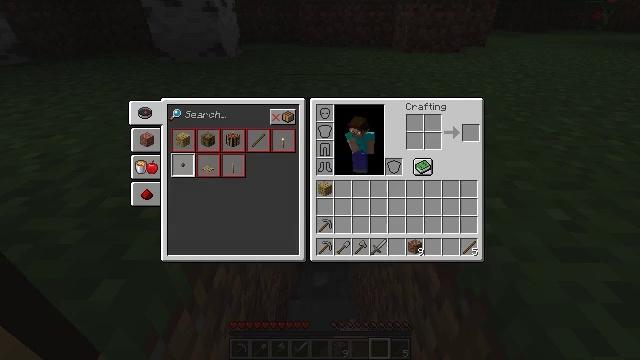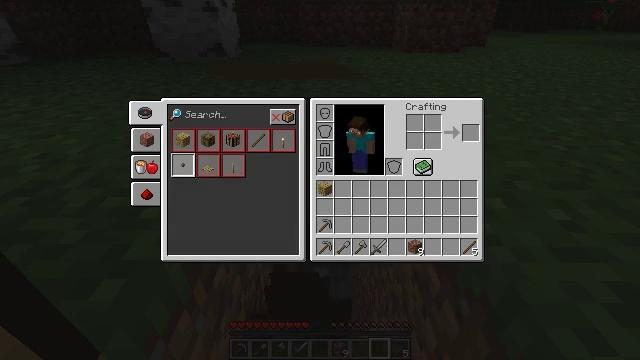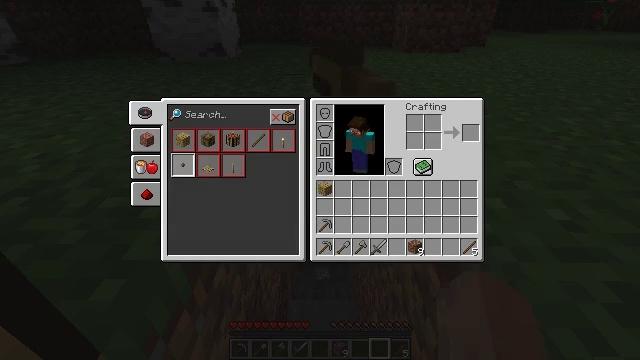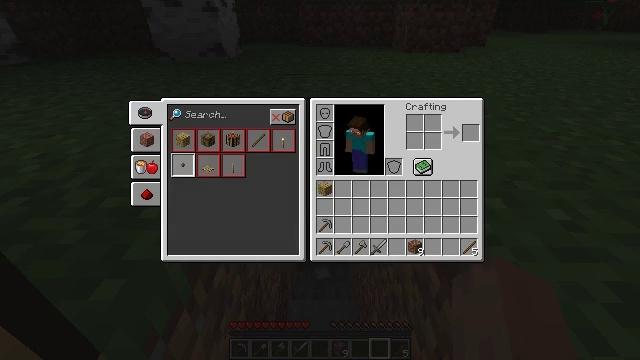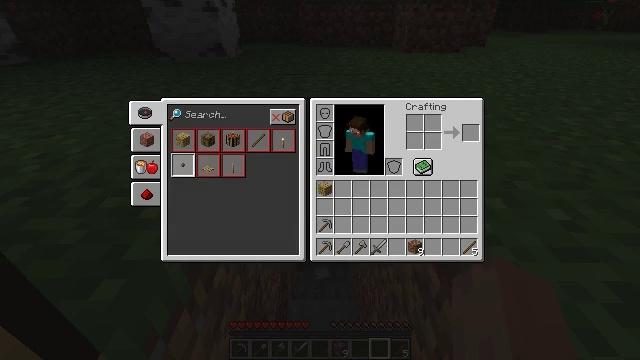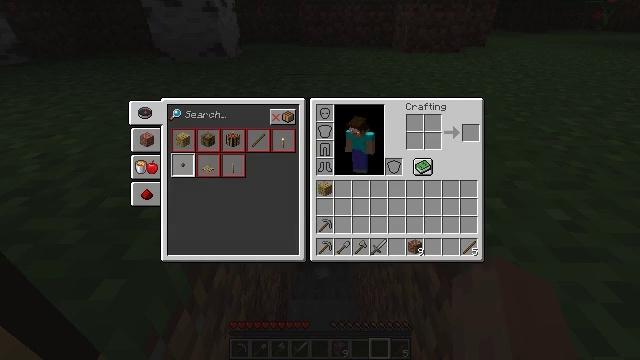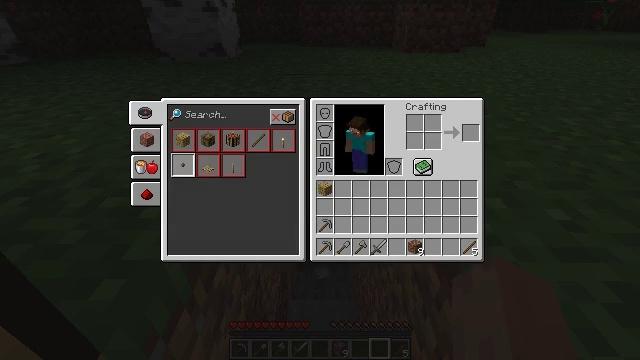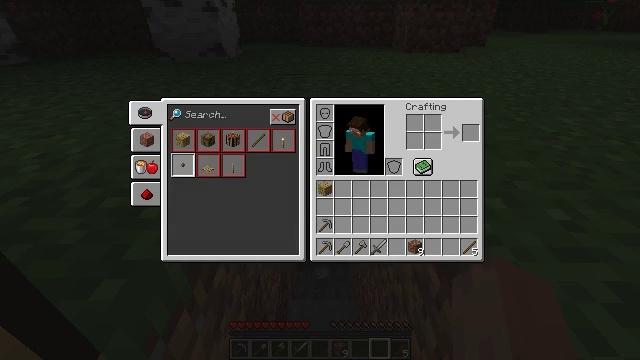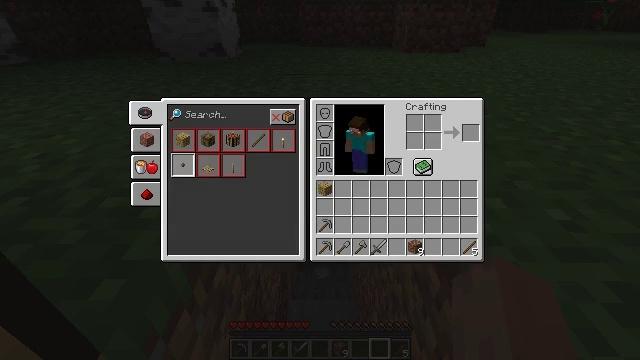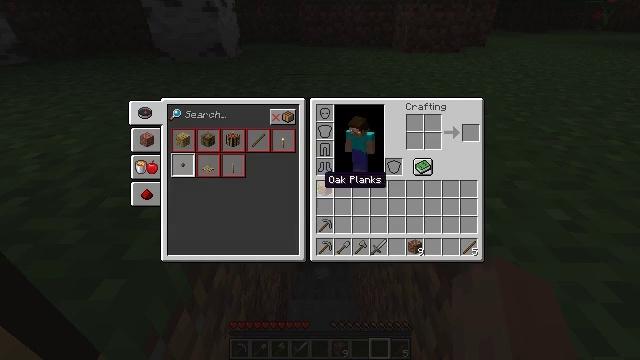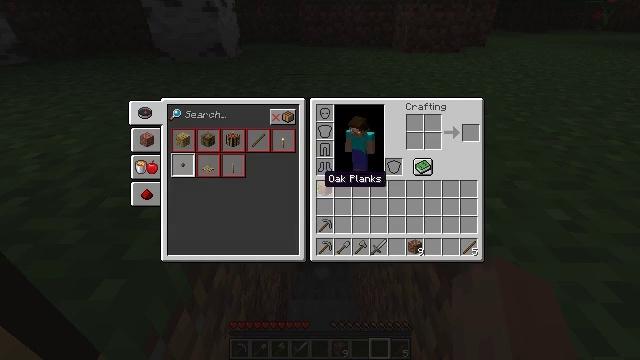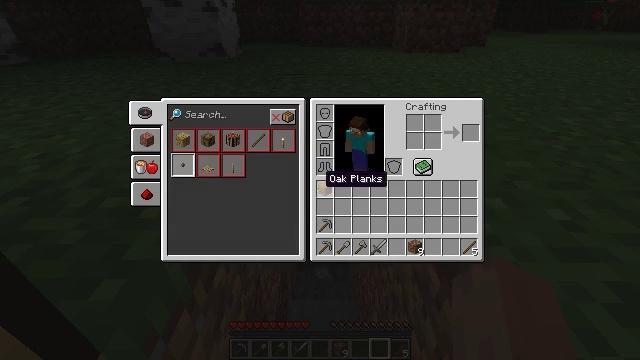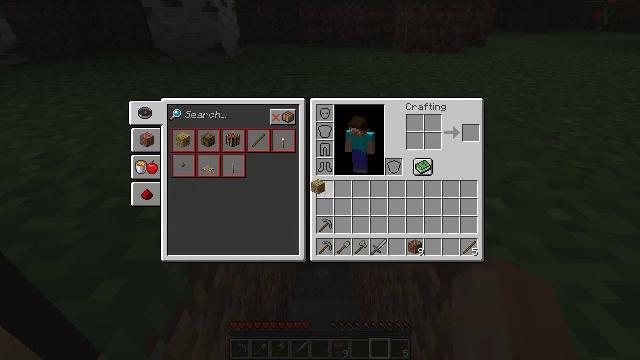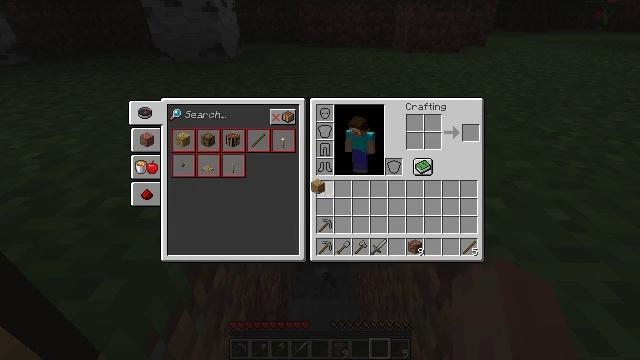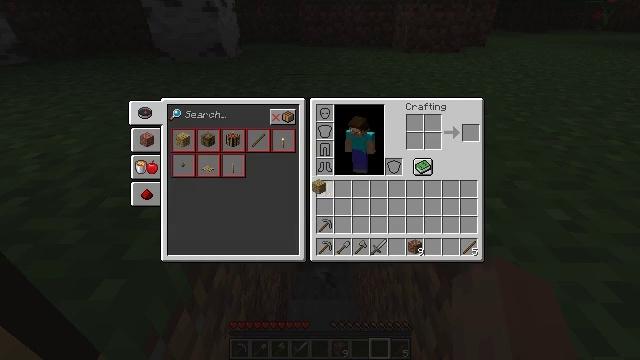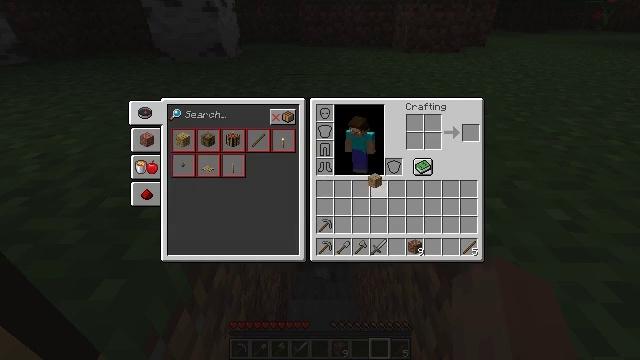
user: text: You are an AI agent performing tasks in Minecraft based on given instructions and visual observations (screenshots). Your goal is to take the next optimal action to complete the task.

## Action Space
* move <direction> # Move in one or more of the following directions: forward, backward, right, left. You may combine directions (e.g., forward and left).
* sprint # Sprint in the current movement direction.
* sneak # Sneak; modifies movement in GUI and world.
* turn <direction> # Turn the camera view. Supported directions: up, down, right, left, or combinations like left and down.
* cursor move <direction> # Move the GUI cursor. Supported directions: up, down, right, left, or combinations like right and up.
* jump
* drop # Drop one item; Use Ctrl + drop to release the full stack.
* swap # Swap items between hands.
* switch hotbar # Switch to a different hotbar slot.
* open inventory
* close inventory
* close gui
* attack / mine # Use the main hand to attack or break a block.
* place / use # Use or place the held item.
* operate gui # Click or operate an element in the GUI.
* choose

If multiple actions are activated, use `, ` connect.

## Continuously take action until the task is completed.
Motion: motion action
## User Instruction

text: Remove oak planks from your possession.
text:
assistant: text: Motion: open gui
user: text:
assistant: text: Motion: no_op
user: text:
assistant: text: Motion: cursor move left
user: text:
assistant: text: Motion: no_op
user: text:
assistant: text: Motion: no_op
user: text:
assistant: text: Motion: no_op
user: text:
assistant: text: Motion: no_op
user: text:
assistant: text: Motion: no_op
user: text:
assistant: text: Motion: no_op
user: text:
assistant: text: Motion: no_op
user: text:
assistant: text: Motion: no_op
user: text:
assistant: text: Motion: operate gui
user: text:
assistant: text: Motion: operate gui
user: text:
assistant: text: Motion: no_op
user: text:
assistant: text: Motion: cursor move right
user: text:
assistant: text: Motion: cursor move right and up
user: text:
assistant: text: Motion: cursor move right and up
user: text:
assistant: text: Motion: cursor move right, operate gui
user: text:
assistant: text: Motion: operate gui
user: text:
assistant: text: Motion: no_op
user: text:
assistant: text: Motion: cursor move left
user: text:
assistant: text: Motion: cursor move left
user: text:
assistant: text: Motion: turn left, close gui
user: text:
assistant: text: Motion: turn left and up
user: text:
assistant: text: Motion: no_op